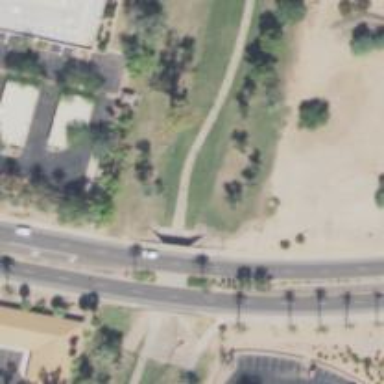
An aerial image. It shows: Passage tunnel for bicycles on cycleway.